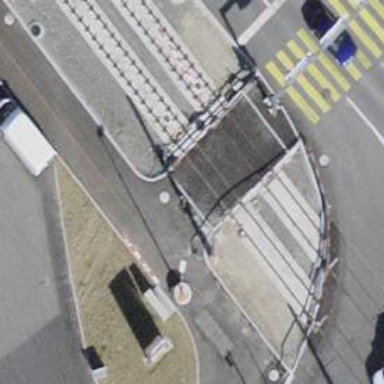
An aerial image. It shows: Tram crossing on the railway.